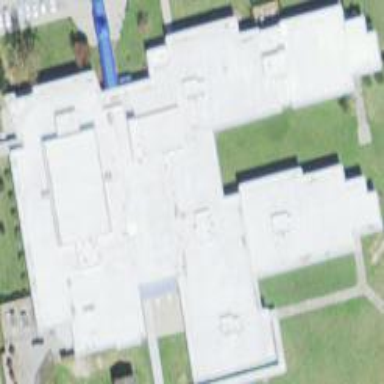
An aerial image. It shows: School building.